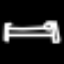
Label: bed